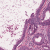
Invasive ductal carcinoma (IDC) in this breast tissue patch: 0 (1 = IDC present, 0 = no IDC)